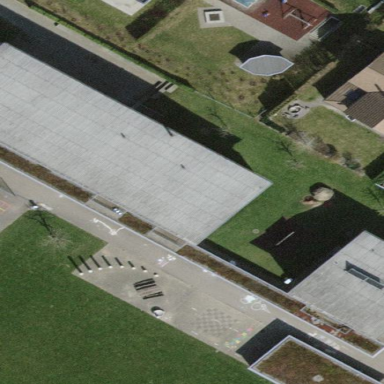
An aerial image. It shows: View of roof of building.